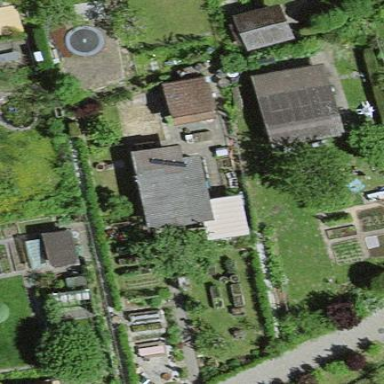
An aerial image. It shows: Bungalow.